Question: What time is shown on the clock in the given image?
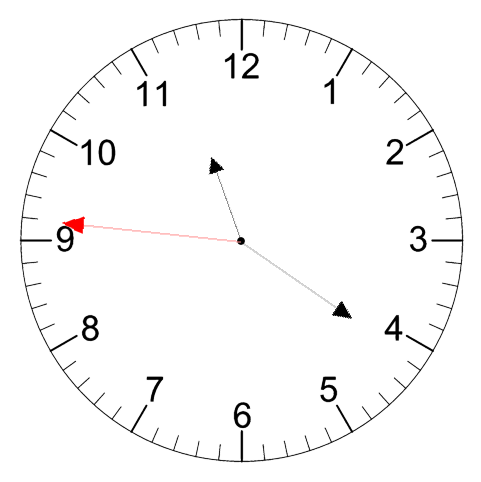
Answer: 11:20:46